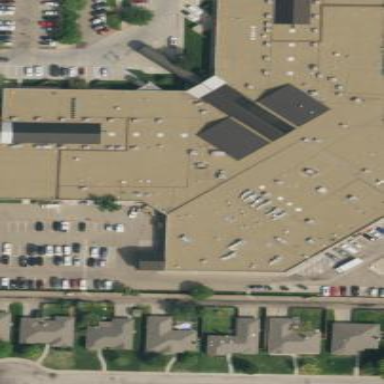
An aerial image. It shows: Clinic building providing healthcare services.